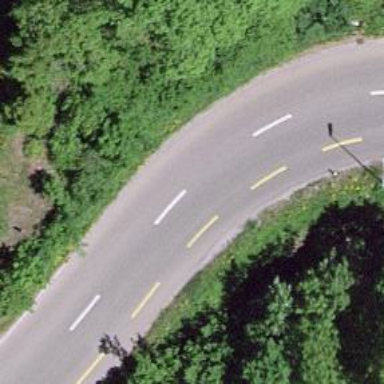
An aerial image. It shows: Tertiary road with dedicated cycle lane on the left.